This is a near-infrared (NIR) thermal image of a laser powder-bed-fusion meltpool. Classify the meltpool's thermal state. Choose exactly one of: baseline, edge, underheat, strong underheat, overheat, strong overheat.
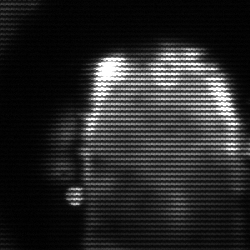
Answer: baseline